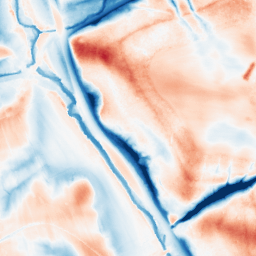
Category: edge_preserving
Decomposition family: guided
Decomposition parameters: radius: 16
eps: 0.01
Upsampling method: quartic
Upsampling parameters: scale: 2
Upsampling scale: 2